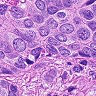
Metastatic tissue present: yes